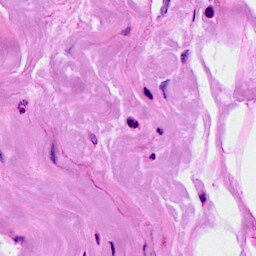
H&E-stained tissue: Breast